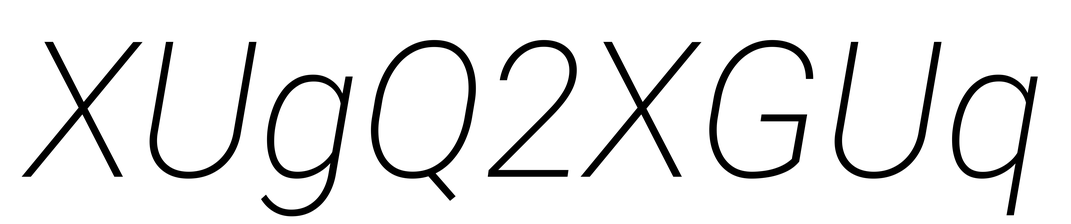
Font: Roboto-Italic_ExtraLight_Italic